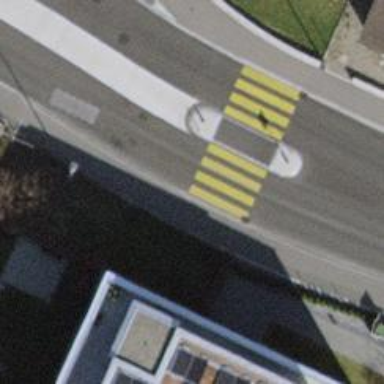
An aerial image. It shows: Uncontrolled crossing with pedestrian island.